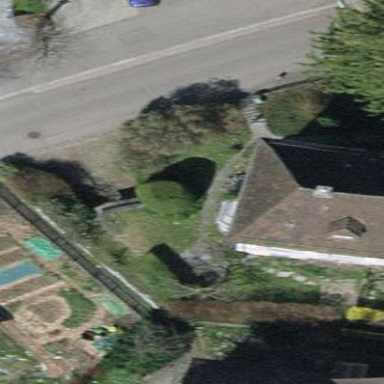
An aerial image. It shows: Semidetached house.